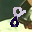
Label: 8